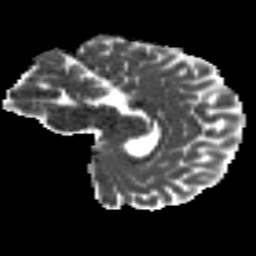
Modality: MD
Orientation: sagittal
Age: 19
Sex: female
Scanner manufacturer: siemens
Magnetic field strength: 3 T
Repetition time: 8.8 s
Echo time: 0.085 s